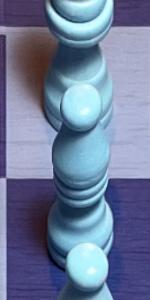
Label: Bishop_White